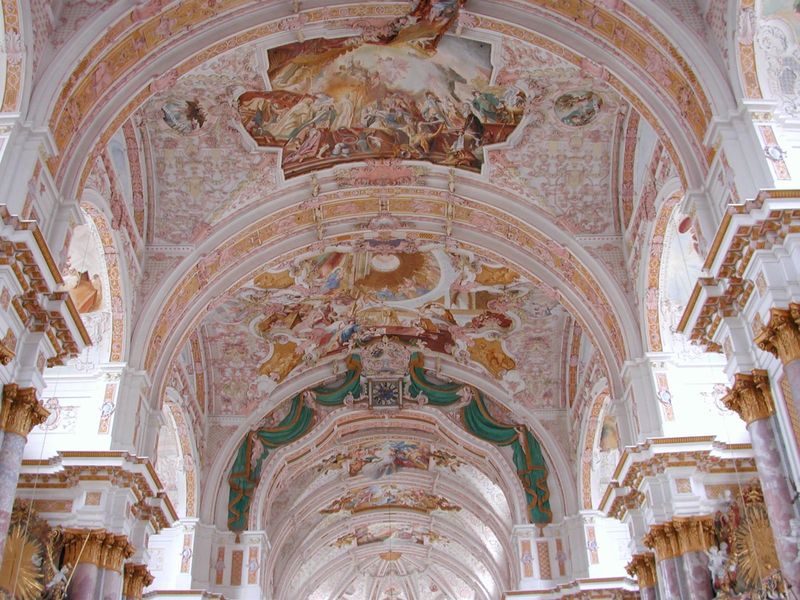
Titel: Deckenfresken der Klosterkirche Fürstenfeld
Künstler: Cosmas Damian Asam
Standort: Fürstenfeldbruck, Kloster Fürstenfeld (EU - D - Bayern)
Schlagwörter: blau, gemälde, gott, himmel, schatten, weiß, grün, bunt, fenster, licht, orange, pastell, säule, säulen, rose, malerei, barock, innenraum, vorhang, kirche, sonne, gold, decke, rokoko, rosa, kreis, engel, bogen, italien, stab, rundbogen, kuppel, ornamente, verzierung, uhr, stuck, bronze, foto, bögen, gewölbe, bayern, religion, dom, münster, kathedrale, rom, kapitell, verziert, gesims, jesus, fresken, deckenfresken, heilige, deckengemälde, fresko, kitsch, prunk, bemalung, basilika, deckenmalerei, katholisch, deckenfresko, kirchendecke, deckenmalerie, barocl, ficht, malerein, kapitäle, saalbau, rundbocken, chritliche geschichte